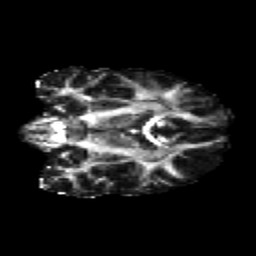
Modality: FA
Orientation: coronal
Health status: healthy
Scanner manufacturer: siemens
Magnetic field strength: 3 T
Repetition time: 10.6 s
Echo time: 0.092 s